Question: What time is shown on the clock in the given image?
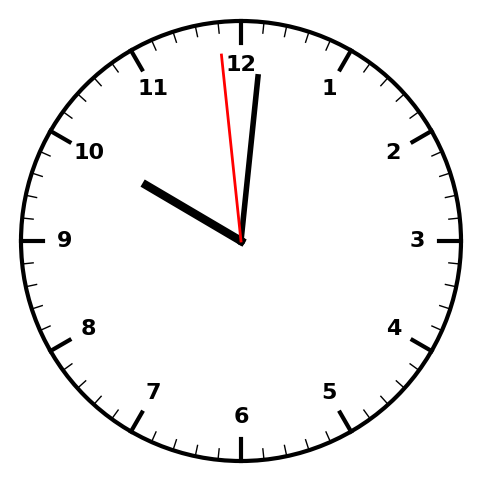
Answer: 10:00:59